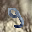
Label: 9